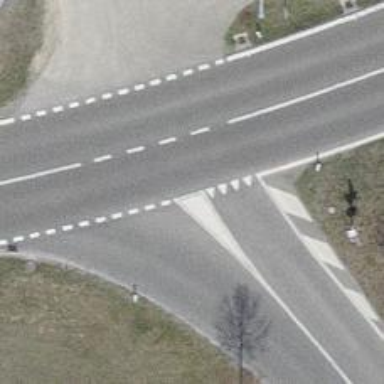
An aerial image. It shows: Road with "give way" sign.